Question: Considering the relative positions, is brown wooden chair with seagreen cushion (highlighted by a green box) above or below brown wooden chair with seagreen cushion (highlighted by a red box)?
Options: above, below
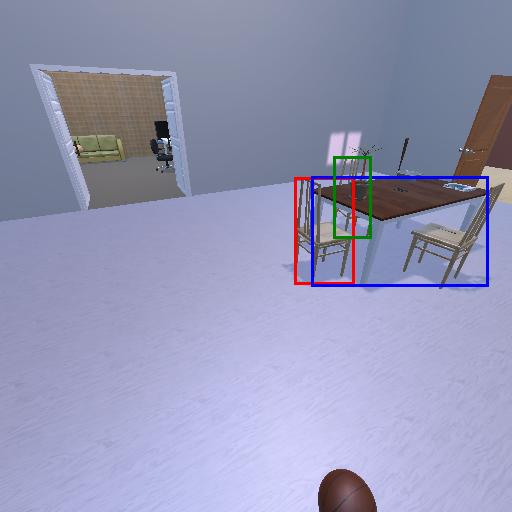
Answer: above